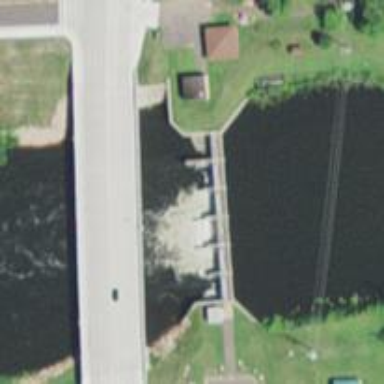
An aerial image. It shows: Dam along waterway.